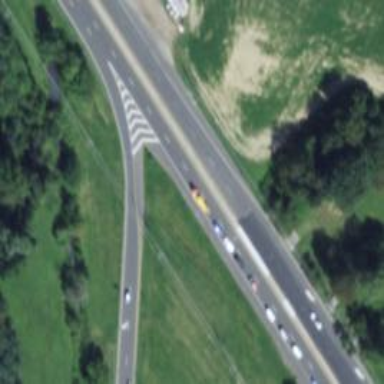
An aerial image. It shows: Asphalt trunk link road with jughandle junction.